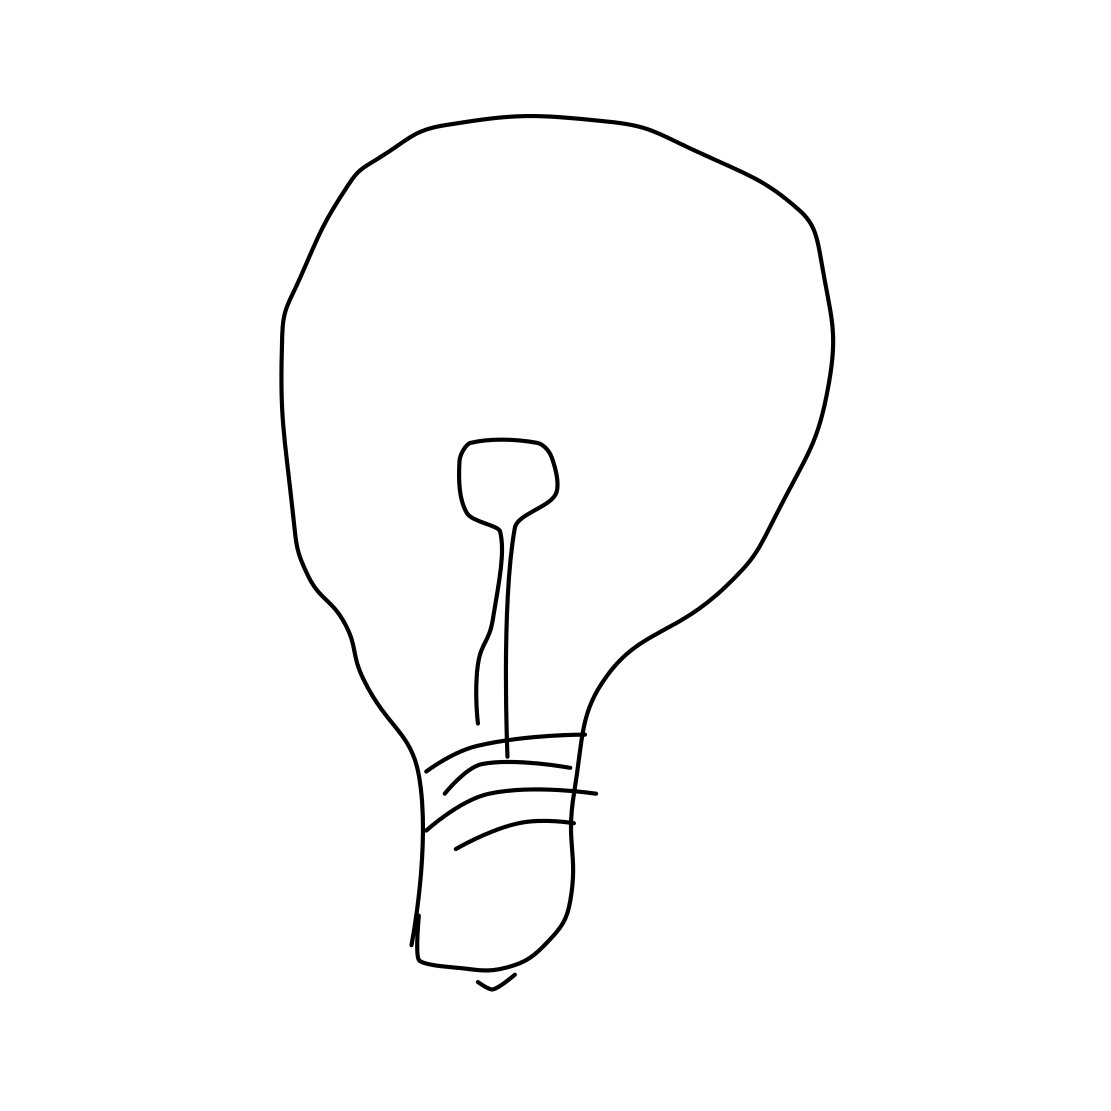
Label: lightbulb